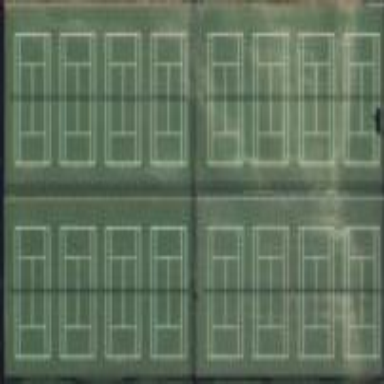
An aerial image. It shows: Tennis court on pitch designated for leisure land.